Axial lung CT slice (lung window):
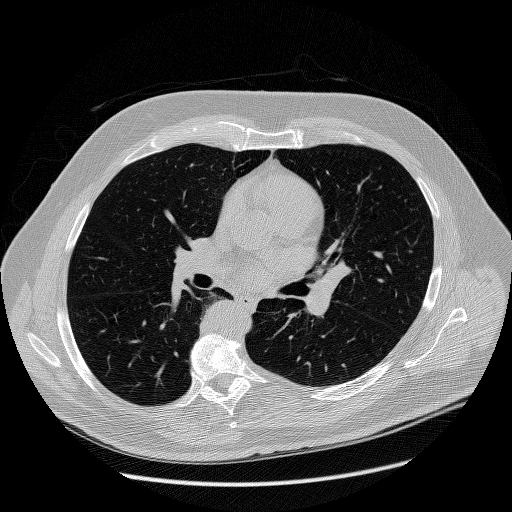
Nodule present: no